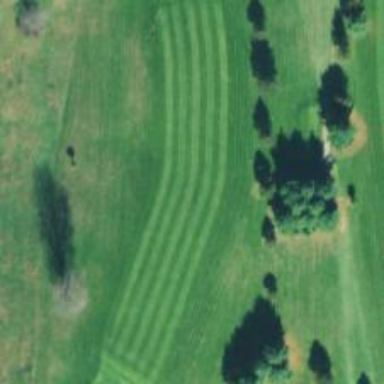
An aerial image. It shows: Golf hole.